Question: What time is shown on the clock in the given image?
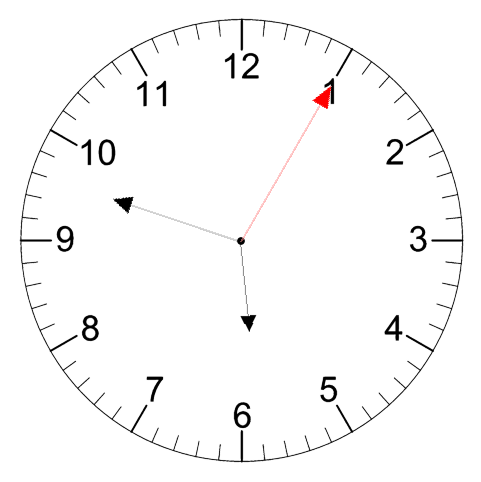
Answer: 05:48:05